Question: i want change the background of slide menu
see below !!!

i want to change the black color to other color but i cant help me please
my code is here
activity_main.xml :
'''
<RelativeLayout xmlns:android="http://schemas.android.com/apk/res/android"
android:layout_width="fill_parent"
android:layout_height="fill_parent"
android:background="@drawable/bg_main" >
<com.coboltforge.slidemenu.SlideMenu
android:id="@+id/slideMenu"
android:layout_width="match_parent"
android:layout_height="match_parent" >
</com.coboltforge.slidemenu.SlideMenu>
<TextView
android:id="@+id/textView1"
android:background="@drawable/bg_top" />
'''
MainActivity.java:
'''
import com.coboltforge.slidemenu.SlideMenu;
import com.coboltforge.slidemenu.SlideMenu.SlideMenuItem;
import com.coboltforge.slidemenu.SlideMenuInterface.OnSlideMenuItemClickListener;
import android.app.Activity;
import android.os.Bundle;
import android.widget.Toast;
public class MainActivity extends Activity implements OnSlideMenuItemClickListener {
private SlideMenu slidemenu;
private final static int MYITEMID = 42;
@Override
protected void onCreate(Bundle savedInstanceState) {
super.onCreate(savedInstanceState);
setContentView(R.layout.activity_main);
/*
* There are two ways to add the slide menu:
* From code or to inflate it from XML (then you have to declare it in the activities layout XML)
*/
// this is from code. no XML declaration necessary, but you won't get state restored after rotation.
// slidemenu = new SlideMenu(this, R.menu.slide, this, 333);
// this inflates the menu from XML. open/closed state will be restored after rotation, but you'll have to call init.
slidemenu = (SlideMenu) findViewById(R.id.slideMenu);
slidemenu.init(this, R.menu.slide, this, 333);
// this can set the menu to initially shown instead of hidden
// slidemenu.setAsShown();
// set optional header image
slidemenu.setHeaderImage(R.drawable.headerbanner);
// this demonstrates how to dynamically add menu items
SlideMenuItem item = new SlideMenuItem();
item.id = MYITEMID;
item.icon = getResources().getDrawable(R.drawable.ic_launcher);
item.label = "Dynamically added item";
slidemenu.addMenuItem(item);
// connect the fallback button in case there is no ActionBar
Button b = (Button) findViewById(R.id.buttonMenu);
b.setOnClickListener(new OnClickListener() {
@Override
public void onClick(View v) {
slidemenu.show();
}
});
}
}
'''
This is simple and elegant: <URL>
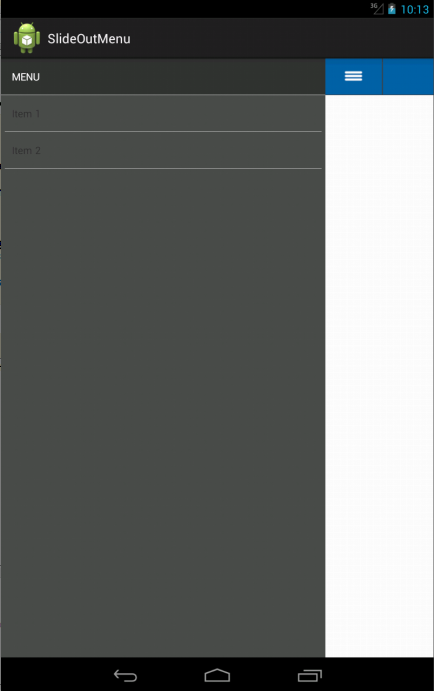
Answer: Just create a new file in your drawable folder called 'background', then enter in the XML style that you want
Quick example:
And then reference this new file in the drawer XML like
android:background="@drawable/background"
Hope that helps!